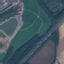
Land use / land cover class: Highway